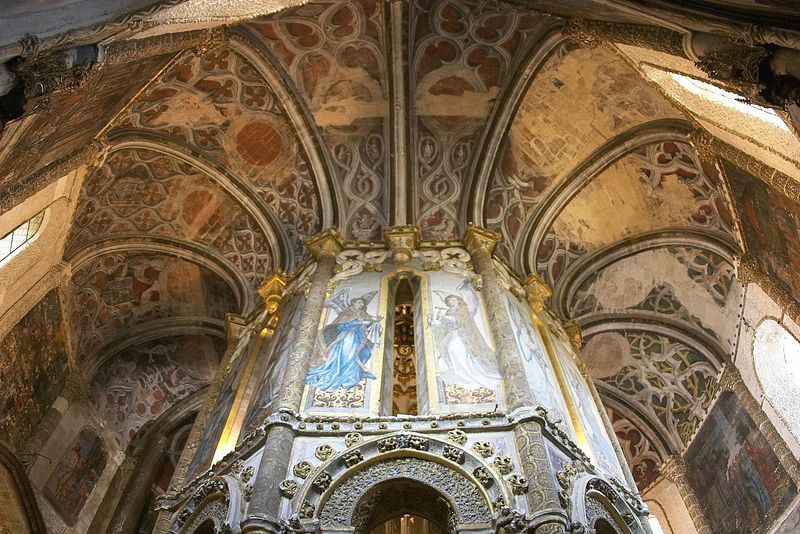
Titel: Templerkirche Santa Maria do Olival in der Burg der Tempelritter Convento da Ordem de Cristo in Tomar
Standort: Tomar, S. Maria do Olival (EU - P - Ribatejo)
Schlagwörter: himmel, fenster, hell, säulen, rot, barock, kirche, gold, decke, kreis, rund, engel, bilder, bogen, rundbogen, kuppel, verzierung, tor, foto, gewölbe, dom, decle, blauer engel